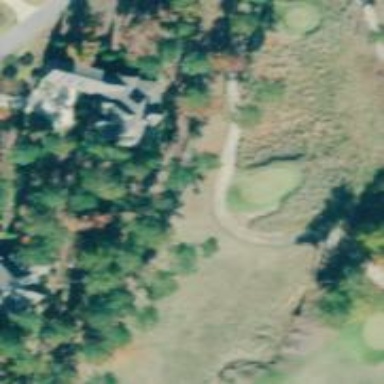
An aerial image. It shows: Path for both roads and golfers.